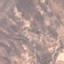
Label: HerbaceousVegetation